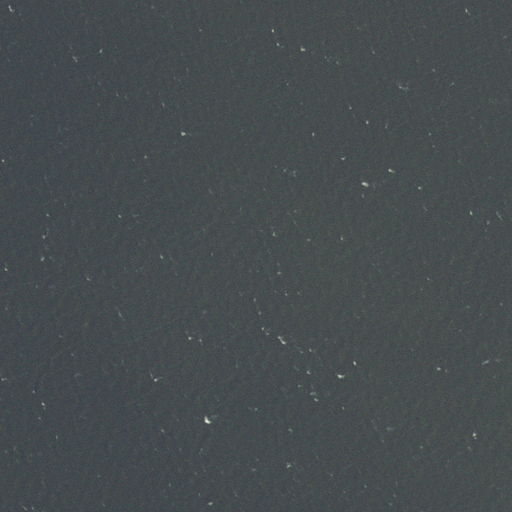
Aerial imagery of island in North Carolina named Little Judith Islands containing only open water